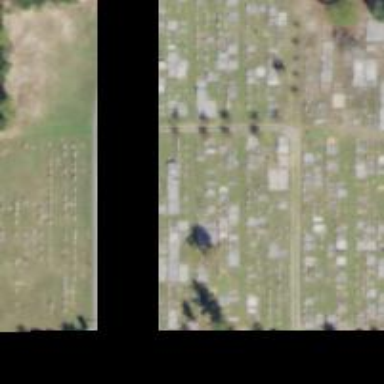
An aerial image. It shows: Cemetery.